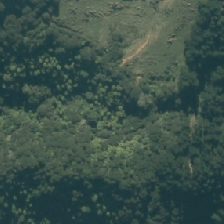
Land cover: manuka_kanuka